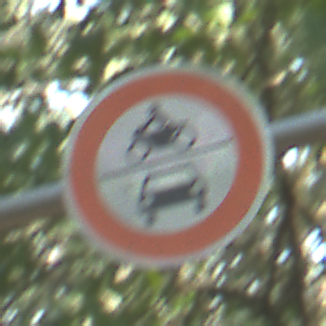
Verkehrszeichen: VerbotKraftfahrzeuge
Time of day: Midday
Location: Outdoor (Nature)
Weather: Clear
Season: NotSpecified
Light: Natural